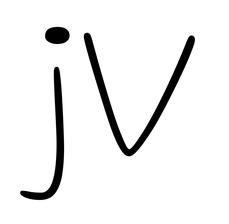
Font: Gluten_Thin